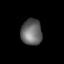
Tissue: lung
Cell type: Endothelial cells
Senescence score: 0.6694
Nuclear area (px): 534
Mean DAPI intensity: 103.996